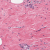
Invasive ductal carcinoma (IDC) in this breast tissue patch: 0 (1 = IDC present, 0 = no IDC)